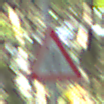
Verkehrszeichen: EinseitigVerengteFahrbahnLinks
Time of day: Midday
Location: Outdoor (Nature)
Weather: Clear
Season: NotSpecified
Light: Natural